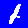
Digit: 1